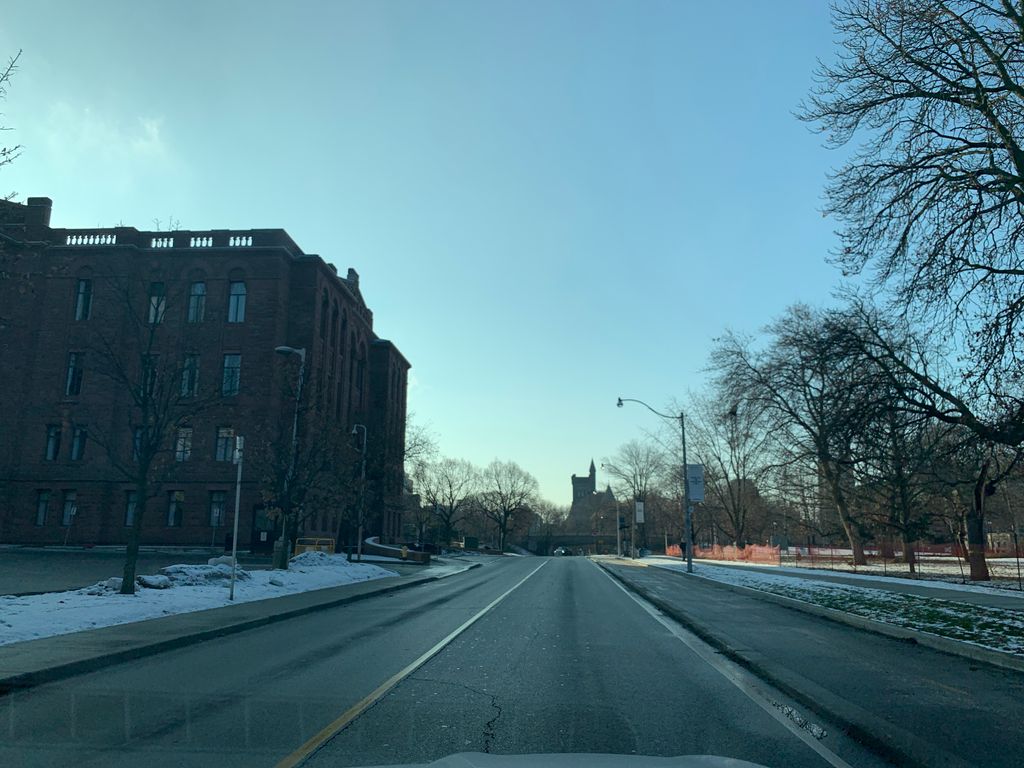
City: toronto